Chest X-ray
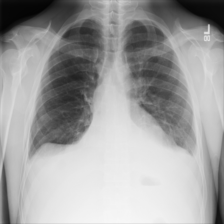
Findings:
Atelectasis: negative
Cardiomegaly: negative
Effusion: negative
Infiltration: negative
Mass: negative
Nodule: negative
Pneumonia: negative
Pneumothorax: negative
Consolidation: negative
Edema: negative
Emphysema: negative
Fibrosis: negative
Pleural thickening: negative
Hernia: negative